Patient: sex M, age 79
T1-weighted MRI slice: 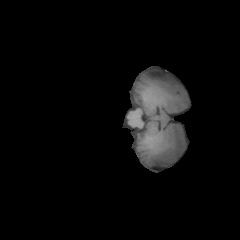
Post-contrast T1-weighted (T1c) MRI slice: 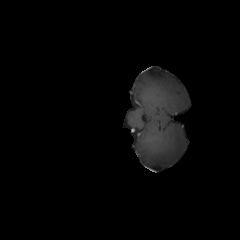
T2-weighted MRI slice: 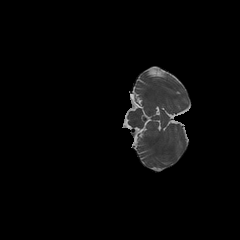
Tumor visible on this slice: no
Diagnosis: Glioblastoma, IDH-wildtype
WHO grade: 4